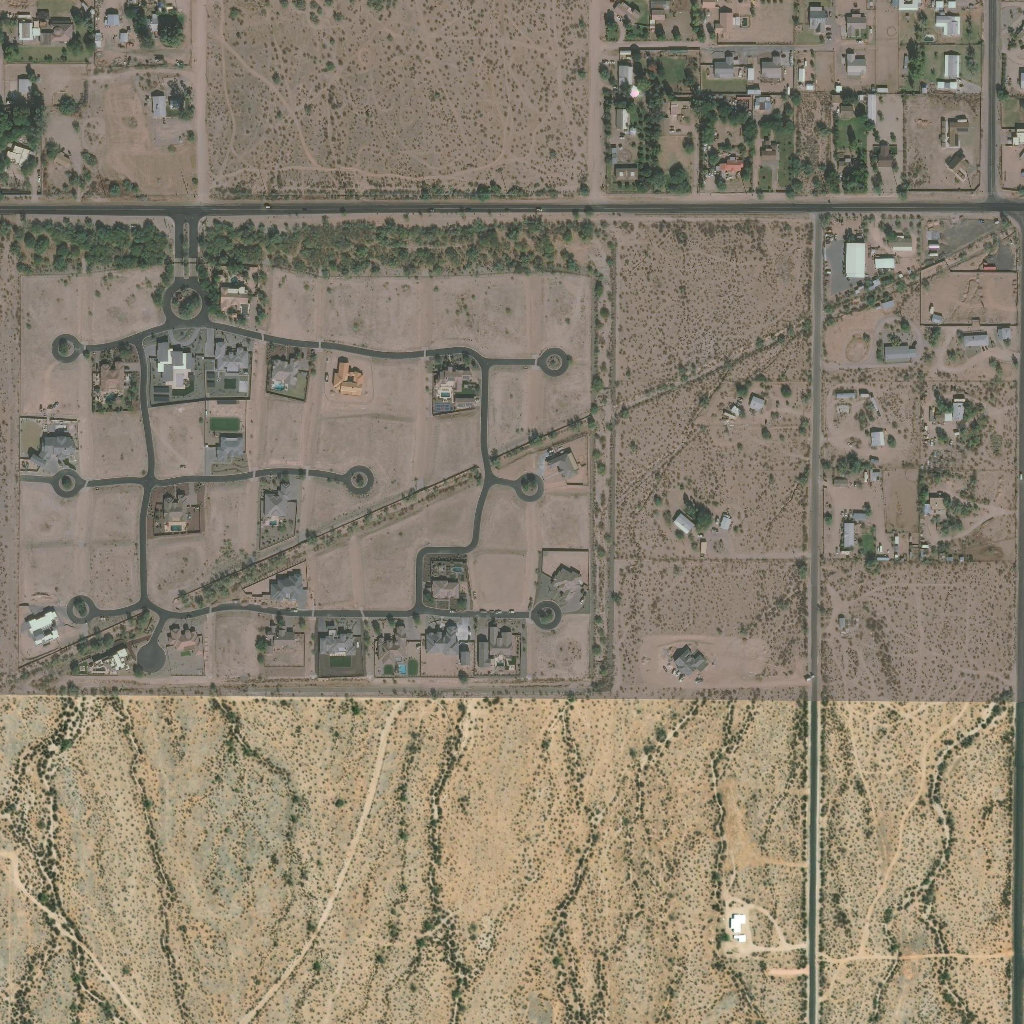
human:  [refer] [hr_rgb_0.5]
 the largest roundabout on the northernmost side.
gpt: <box>[[16, 27, 20, 31, 0]]</box>